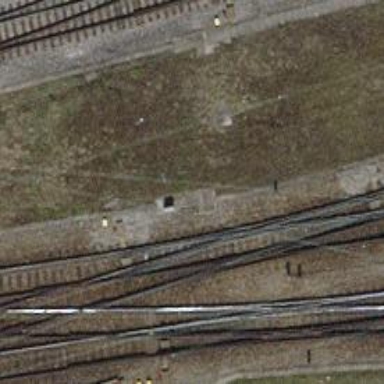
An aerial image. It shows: Railway switch.